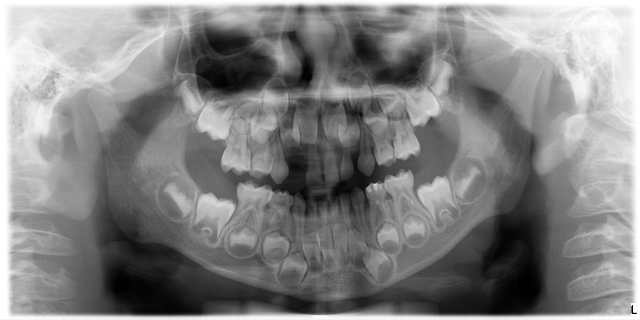
child